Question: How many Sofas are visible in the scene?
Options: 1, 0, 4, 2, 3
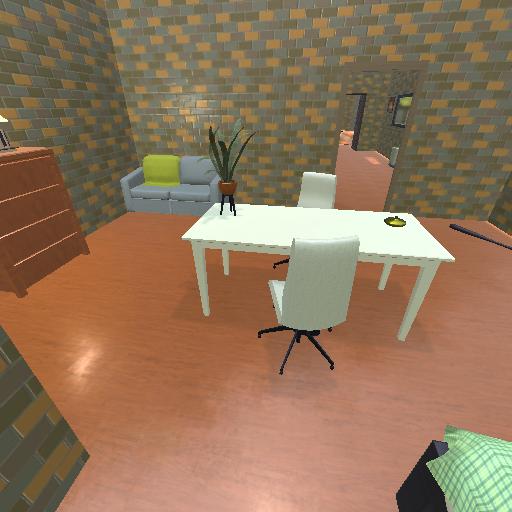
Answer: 1